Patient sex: F
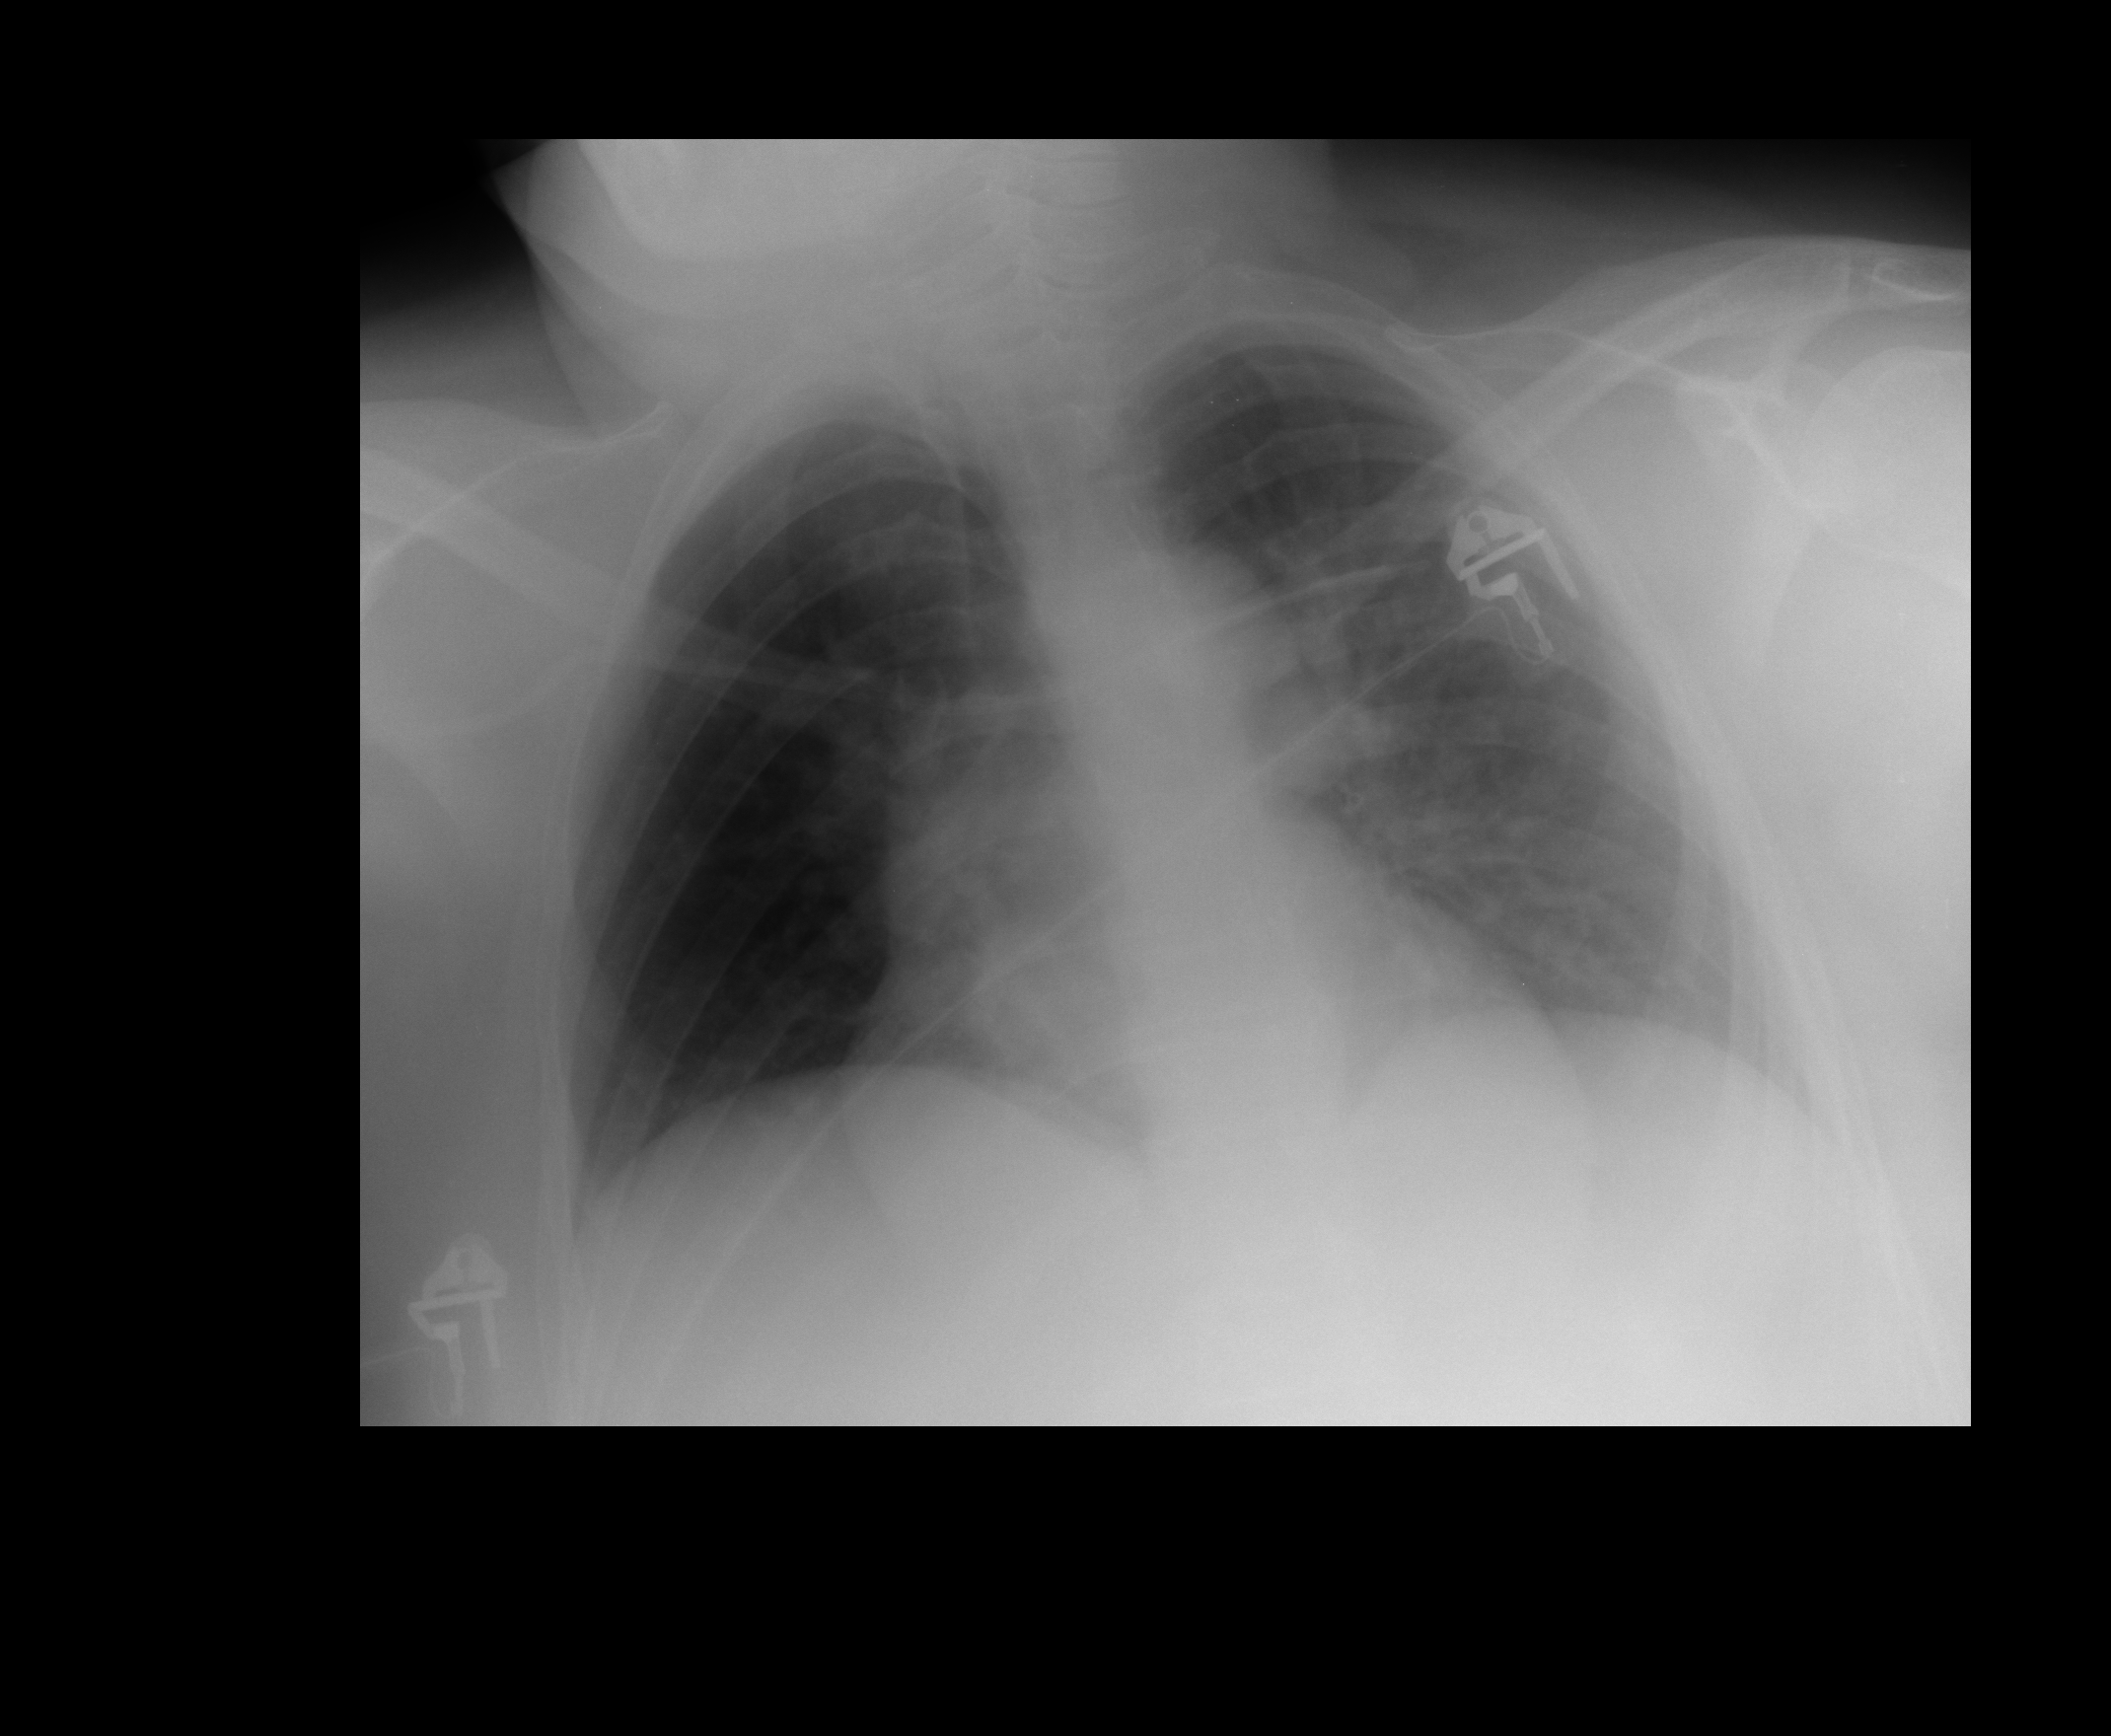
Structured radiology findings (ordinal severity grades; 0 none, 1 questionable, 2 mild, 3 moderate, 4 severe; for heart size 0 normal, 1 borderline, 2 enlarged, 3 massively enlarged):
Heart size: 1
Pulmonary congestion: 0
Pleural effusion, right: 0
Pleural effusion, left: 0
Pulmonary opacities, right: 0
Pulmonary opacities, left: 1
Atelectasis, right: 1
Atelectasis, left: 1